Interaction volume radius: 5 \u00c5
Interaction volume height: 20 \u00c5
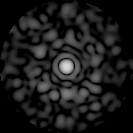
Disorder parameter: 0.8199